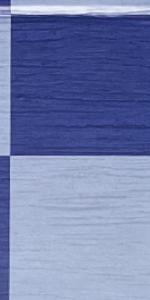
Label: Empty